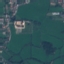
Land use / land cover class: Pasture